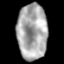
Tissue: lung
Cell type: Epithelial cells
Senescence score: 0.2395
Nuclear area (px): 1651
Mean DAPI intensity: 168.854